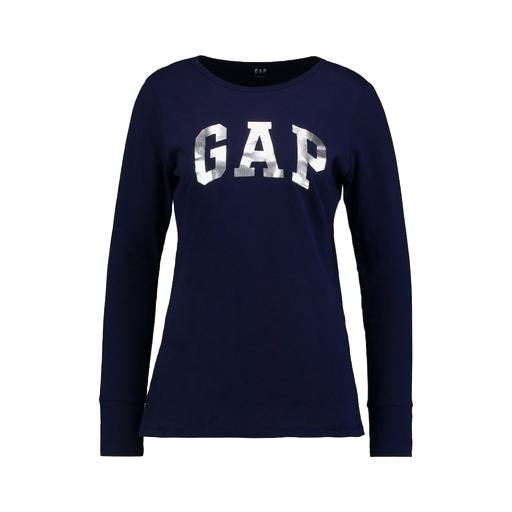
blue iconic women's long-sleeved t-shirt, longsleeve t-shirt, long sleeve tee, white background